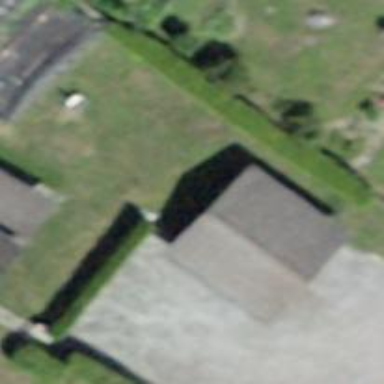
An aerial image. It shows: Garage.